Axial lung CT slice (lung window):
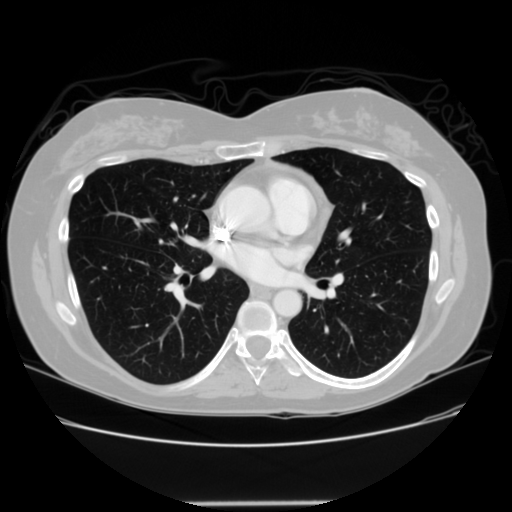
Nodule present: no